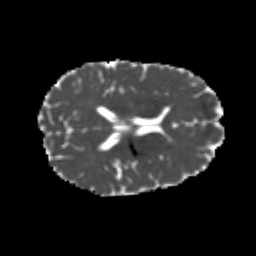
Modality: MD
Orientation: axial
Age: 21
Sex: female
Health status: healthy
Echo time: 0.074 s